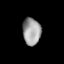
Tissue: lung
Cell type: Endothelial cells
Senescence score: 0.6696
Nuclear area (px): 481
Mean DAPI intensity: 157.624